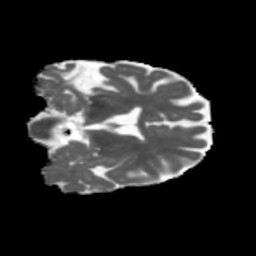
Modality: MD
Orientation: coronal
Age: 42
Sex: female
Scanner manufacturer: siemens
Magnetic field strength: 3 T
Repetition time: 5.47 s
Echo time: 0.0854 s